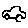
Label: car